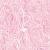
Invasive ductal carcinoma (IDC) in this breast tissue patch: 0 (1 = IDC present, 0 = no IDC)